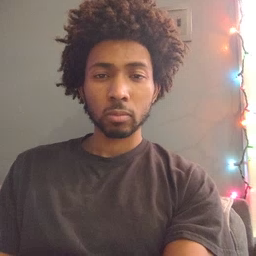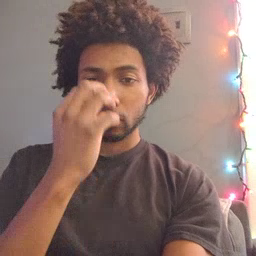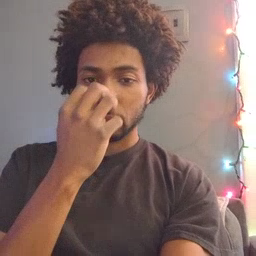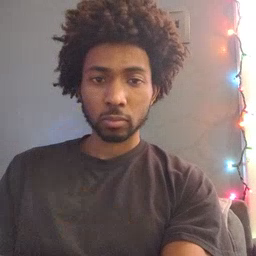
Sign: clown